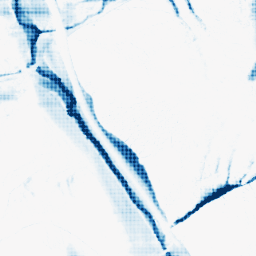
Category: morphological
Decomposition family: morphological_ellipse
Decomposition parameters: operation: closing
width: 5
height: 50
Upsampling method: sinc_hamming
Upsampling parameters: scale: 4
kernel_size: 4
Upsampling scale: 4